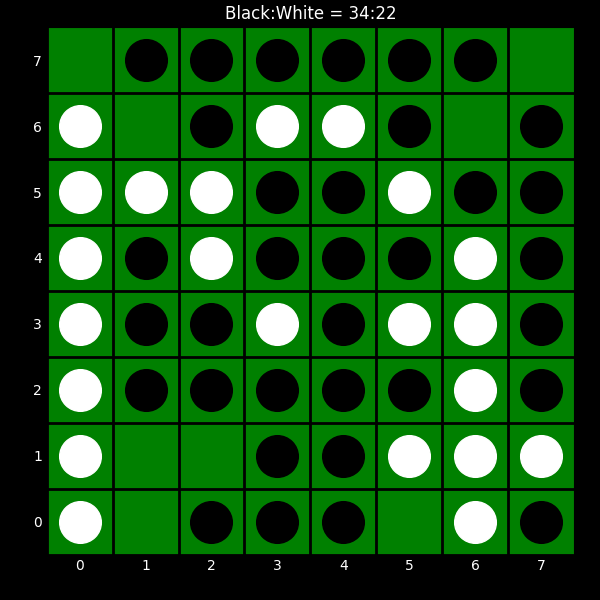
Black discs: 34
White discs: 22